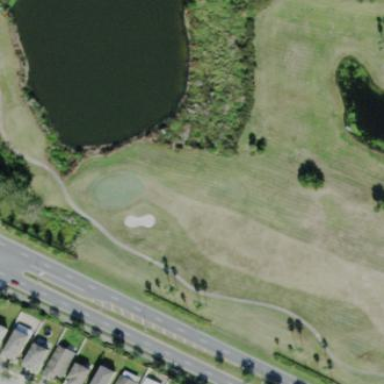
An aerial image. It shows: Water hazard in golf course. The hazard is natural water feature.